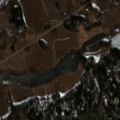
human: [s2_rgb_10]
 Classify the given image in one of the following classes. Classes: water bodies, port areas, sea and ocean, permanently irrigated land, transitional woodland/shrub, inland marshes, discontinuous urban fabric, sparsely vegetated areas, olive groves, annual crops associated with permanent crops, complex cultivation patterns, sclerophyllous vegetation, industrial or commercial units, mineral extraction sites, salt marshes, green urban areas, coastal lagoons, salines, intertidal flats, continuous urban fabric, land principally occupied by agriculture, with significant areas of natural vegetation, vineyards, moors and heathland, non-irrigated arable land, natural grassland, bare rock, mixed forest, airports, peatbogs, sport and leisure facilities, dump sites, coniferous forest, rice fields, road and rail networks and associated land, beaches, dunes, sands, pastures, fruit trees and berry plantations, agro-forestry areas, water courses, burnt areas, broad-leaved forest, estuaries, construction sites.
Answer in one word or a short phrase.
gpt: non-irrigated arable land, land principally occupied by agriculture, with significant areas of natural vegetation, coniferous forest, mixed forest, transitional woodland/shrub, peatbogs, water bodies